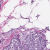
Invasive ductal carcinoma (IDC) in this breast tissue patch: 1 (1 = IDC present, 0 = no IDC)